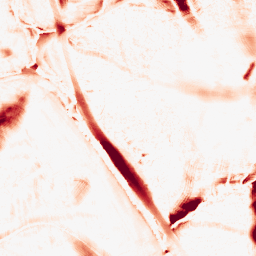
Category: morphological
Decomposition family: morphological_ellipse
Decomposition parameters: operation: opening
width: 30
height: 50
Upsampling method: bspline
Upsampling parameters: scale: 2
Upsampling scale: 2